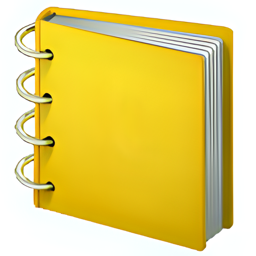
Name: ledger
Emoji: 📒
Group: Objects
Sub-group: book-paper